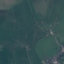
Land use / land cover: Pasture